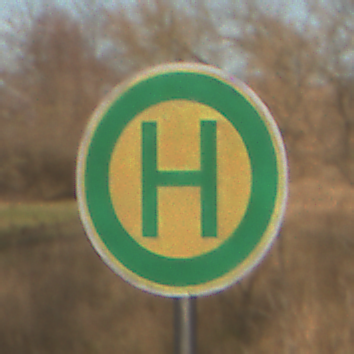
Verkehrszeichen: Haltestelle
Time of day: SunriseSunset
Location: Outdoor (Nature)
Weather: PartlyCloudy
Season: NotSpecified
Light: Natural